九年级 · 度量几何学
如图, 扇形纸扇完全打开后, 扇面 (即扇形 $A B C$ ) 的面积为 $135 \pi \mathrm{cm}^{2}$, 竹条 $A B, A C$的长均为 $18 \mathrm{~cm}, D, E$ 分别为 $A B, A C$ 的中点, 则 $D E$ 的长为 ( )

  (第 3 题)

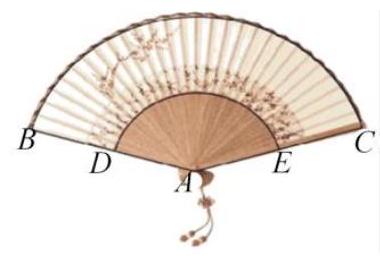
A. $\frac{13}{2} \pi \mathrm{cm}$
  B. $7 \pi \mathrm{cm}$
  C. $\frac{15}{2} \pi \mathrm{cm}$
  D. $8 \pi \mathrm{cm}$

答案: C
解析: 先根据题意利用扇形面积公式求出 $\angle B A C$ 的度数, 再根据弧长公式求解即可.

【详解】 $\because A B=18 \mathrm{~cm}, D, E$ 分别为 $A B, A C$ 的中点,

$\therefore A D=A E=9 \mathrm{~cm}$,

$\because$ 扇面（即扇形 $A B C$ ）的面积为 $135 \pi \mathrm{cm}^{2}$,

$\therefore S_{\text {扇形 } A B C}=\frac{n \pi \times 18^{2}}{360}=135 \pi$,

解得 $n=150$,

$\therefore \angle A B C=150^{\circ}$,

$\therefore D E=\frac{150 \cdot \pi \times 9}{180}=\frac{15}{2} \pi \mathrm{cm}$,

故选: C.

【点睛】本题考查了扇形的面积公式 $\left(S=\frac{n \pi r^{2}}{360}\right)$ 和弧长公式 $\left(l=\frac{n \pi r}{180}\right)$, 熟练掌握知识点是解题的关键.